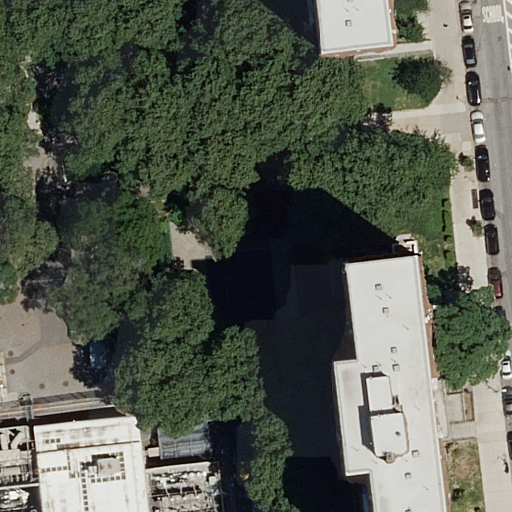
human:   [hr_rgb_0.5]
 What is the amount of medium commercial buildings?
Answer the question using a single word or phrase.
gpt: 0

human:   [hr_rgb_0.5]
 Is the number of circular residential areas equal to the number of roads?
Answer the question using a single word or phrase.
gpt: no

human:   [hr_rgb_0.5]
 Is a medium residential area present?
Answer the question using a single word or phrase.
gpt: no

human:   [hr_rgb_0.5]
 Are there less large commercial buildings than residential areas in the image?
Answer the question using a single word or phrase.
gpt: yes

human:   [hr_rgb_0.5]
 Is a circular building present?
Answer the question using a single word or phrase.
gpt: no

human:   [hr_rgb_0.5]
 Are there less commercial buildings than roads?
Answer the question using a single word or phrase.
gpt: yes

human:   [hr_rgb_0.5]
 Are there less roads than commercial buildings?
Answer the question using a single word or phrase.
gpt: no

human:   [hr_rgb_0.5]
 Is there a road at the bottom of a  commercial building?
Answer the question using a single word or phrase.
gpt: no

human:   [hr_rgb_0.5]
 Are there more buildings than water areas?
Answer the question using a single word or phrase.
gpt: yes

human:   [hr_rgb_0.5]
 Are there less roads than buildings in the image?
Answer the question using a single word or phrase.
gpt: no

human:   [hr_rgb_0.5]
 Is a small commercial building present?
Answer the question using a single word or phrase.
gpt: no

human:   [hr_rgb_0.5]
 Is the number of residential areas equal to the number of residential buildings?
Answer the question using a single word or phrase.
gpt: no

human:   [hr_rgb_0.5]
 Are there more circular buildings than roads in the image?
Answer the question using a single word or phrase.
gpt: no

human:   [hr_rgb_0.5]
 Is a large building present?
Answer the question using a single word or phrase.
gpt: yes

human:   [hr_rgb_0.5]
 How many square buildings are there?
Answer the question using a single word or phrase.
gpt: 0

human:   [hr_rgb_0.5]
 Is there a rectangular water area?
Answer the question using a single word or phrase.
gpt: no

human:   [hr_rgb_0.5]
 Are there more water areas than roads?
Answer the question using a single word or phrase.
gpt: no

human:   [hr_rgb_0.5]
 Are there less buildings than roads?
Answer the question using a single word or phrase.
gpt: yes

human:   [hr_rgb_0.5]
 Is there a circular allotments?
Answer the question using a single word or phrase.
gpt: no

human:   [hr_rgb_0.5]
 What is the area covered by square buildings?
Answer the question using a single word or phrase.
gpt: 0m2

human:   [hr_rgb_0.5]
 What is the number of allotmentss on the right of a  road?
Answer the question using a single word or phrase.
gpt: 0

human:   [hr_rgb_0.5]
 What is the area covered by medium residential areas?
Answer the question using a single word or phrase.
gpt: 0m2

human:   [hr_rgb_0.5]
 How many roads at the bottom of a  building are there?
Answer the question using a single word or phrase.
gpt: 3

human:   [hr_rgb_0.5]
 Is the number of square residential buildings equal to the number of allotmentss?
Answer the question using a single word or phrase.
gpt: no

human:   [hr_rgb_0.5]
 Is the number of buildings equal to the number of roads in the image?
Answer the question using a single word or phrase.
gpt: no

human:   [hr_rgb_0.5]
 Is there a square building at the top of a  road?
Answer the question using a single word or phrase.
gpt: no

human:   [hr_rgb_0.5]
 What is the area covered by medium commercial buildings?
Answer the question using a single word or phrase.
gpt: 0m2

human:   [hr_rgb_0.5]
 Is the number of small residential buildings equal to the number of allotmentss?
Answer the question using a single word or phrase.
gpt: yes

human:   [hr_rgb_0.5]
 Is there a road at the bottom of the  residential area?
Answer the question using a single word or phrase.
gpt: no

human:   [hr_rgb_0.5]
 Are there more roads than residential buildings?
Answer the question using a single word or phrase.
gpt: yes

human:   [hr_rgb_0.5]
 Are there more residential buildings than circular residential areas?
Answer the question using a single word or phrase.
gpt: yes

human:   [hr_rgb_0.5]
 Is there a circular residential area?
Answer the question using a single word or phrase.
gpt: no

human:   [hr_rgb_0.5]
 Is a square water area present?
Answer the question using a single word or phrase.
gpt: no

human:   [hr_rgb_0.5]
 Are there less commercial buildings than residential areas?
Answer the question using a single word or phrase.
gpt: yes

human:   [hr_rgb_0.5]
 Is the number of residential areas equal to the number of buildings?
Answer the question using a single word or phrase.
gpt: no

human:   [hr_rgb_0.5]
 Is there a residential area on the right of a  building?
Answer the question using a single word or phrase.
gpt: no